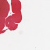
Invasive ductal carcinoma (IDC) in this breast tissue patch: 0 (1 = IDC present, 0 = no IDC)